Question: my goal is to create a Statistic Bar.
To create this, i use a list which has position:absolute to have a vertical List.
My problem is that - because of the absolut position- i have to give each li tag +50 Pixel, so that they are not overlapped.
Maybe someone has an idea or a better code snipped for this ;)
HTML
'''
<div class="statisticWrapper">
<div class="barWrapper">
<ul>
<li class="element1" style="height:0%"></li>
<li class="element2" style="height:0%"></li>
<li class="element3" style="height:100%;"><span>1056</span></li>
<li class="element4" style="height:30%"></li>
<li class="element5" style="height:0%"></li>
</ul>
</div>
</div>
'''
and here is the CSS Code
'''
.statisticWrapper{float:left; width:494px; height:250px; margin-left:8px;}
.statisticWrapper .barWrapper{float:left; width:494px; height:210px; position:relative;}
.statisticWrapper .barWrapper ul > li {position: absolute; width: 40px; bottom:0px; background-color:#ccc;}
statisticWrapper .barWrapper li.element2{margin-left:50px;}
statisticWrapper .barWrapper li.element3{margin-left:100px;}
statisticWrapper .barWrapper li.element4{margin-left:150px;}
statisticWrapper .barWrapper li.element5{margin-left:200px;}
'''
The code actually works, but when i want to have a responsive site, i have to change the margins in each media query and so.. There have to be a better method to solve my problem :(
This is what i actually have: <URL>
This is what i want:

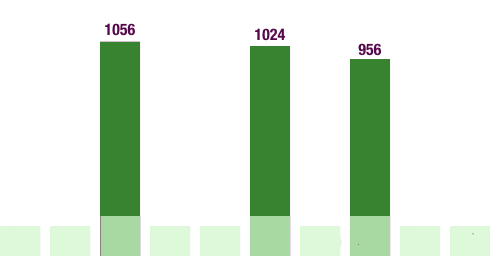
Answer: The easiest way would be to float 'li' elements to left and move 'position: relative;' from '.barWrapper' to 'li' element. Then position 'span' with bar label absolutely from bottom. Then you can forget about any additional classes or anything for individual bar.
<URL>
Note: I've removed unnecessary code and added '<em>'s to position bar label on the bottom to make it look better.
EDIT: If you want label to be over the bar as in your picture simply change 'bottom: 0;' to 'bottom: 100%' in 'em' styling - <URL>
Or you can do that even better by setting 'display: inline-block;' to 'li' so then you can set height directly on 'li' not on inner 'span' as in my first solution so you don't need additional element. 'em' is used only to get labels over the bar.
<URL>